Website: slack
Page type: billing-address
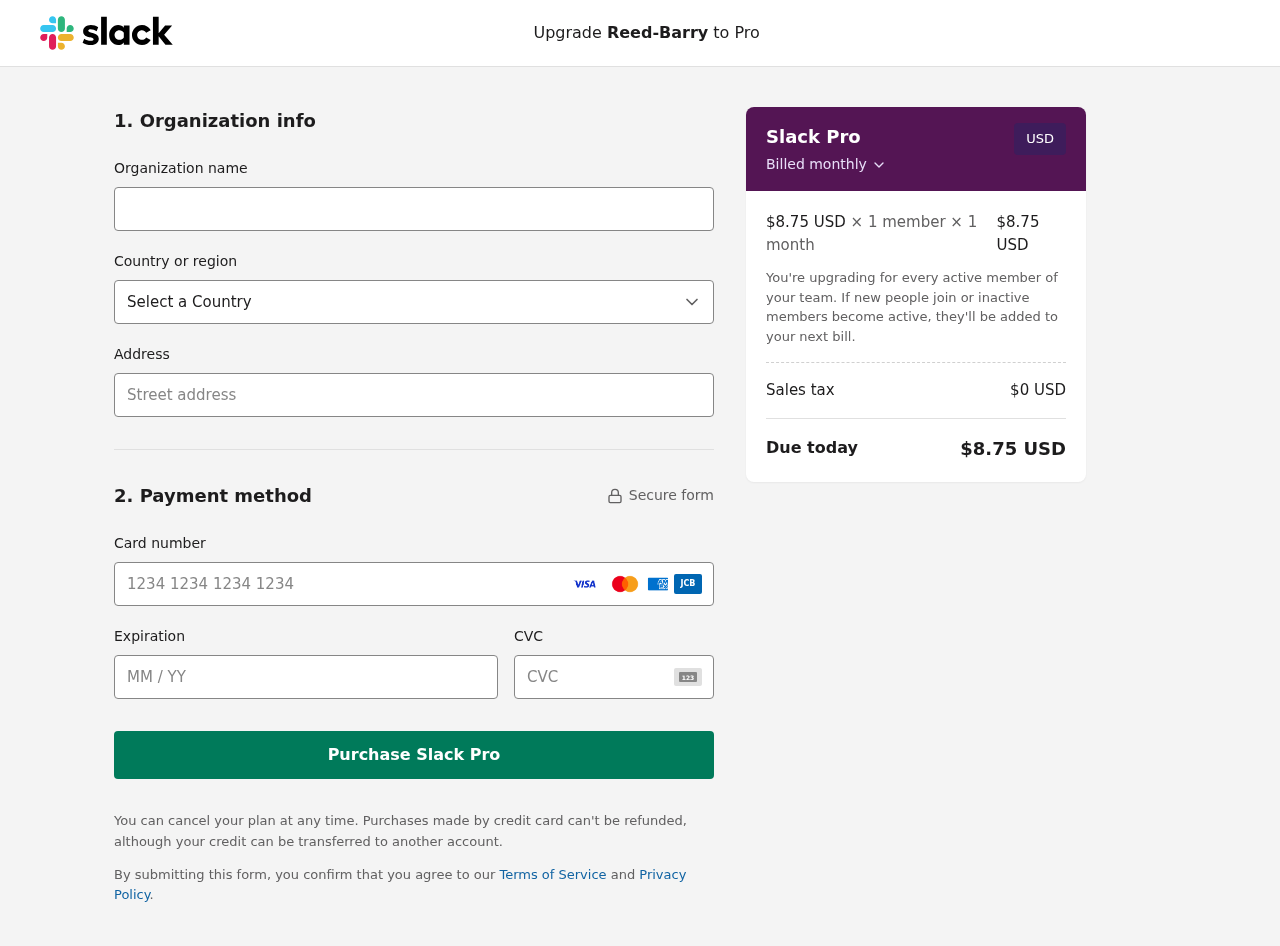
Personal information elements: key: PII_CARD_CVV
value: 686
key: PII_CARD_EXPIRY
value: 02/29
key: PII_CARD_NUMBER
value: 6594 7559 8275 9506
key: PII_COMPANY
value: Reed-Barry
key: PII_COUNTRY
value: United States
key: PII_STREET
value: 82119 Caitlyn Turnpike
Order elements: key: ORDER_PRICE_PER_MEMBER
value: $8.75 USD
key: ORDER_MEMBER_COUNT
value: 1
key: ORDER_MONTH_COUNT
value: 1
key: ORDER_SUBTOTAL
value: $8.75 USD
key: ORDER_TAX
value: $0
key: ORDER_TOTAL
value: $8.75 USD